Interaction volume radius: 5 \u00c5
Interaction volume height: 15 \u00c5
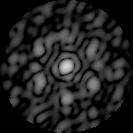
Disorder parameter: 0.7318